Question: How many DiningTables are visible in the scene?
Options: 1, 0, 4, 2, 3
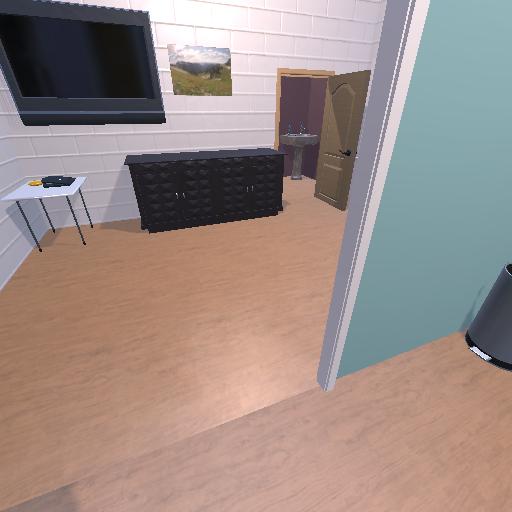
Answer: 1